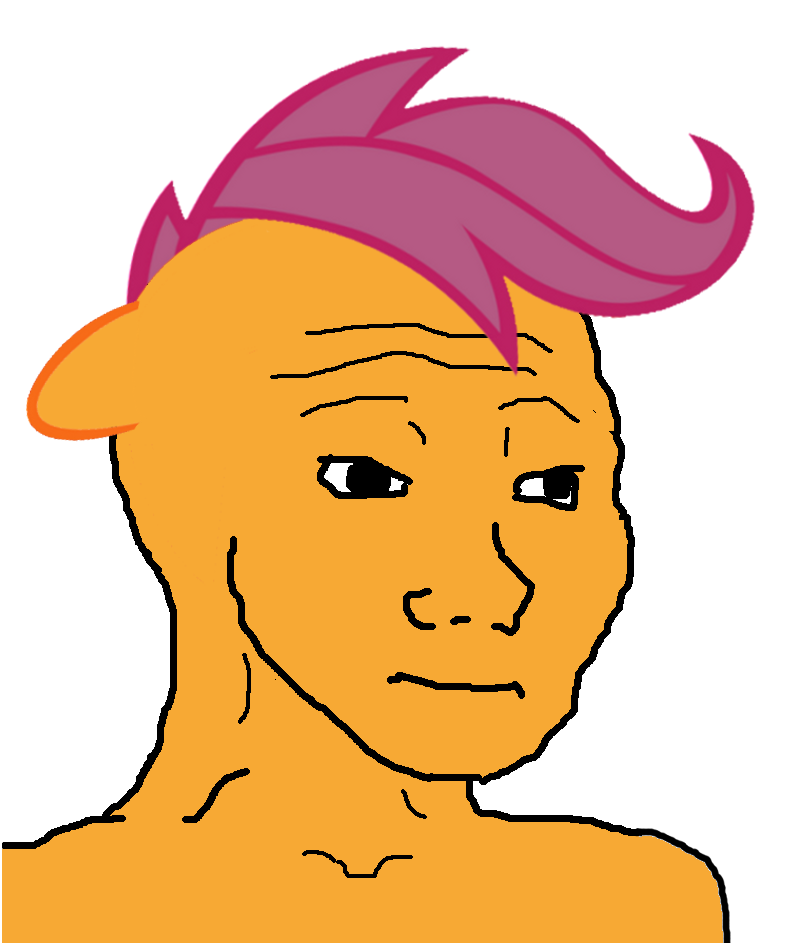
Label: 5_Animal